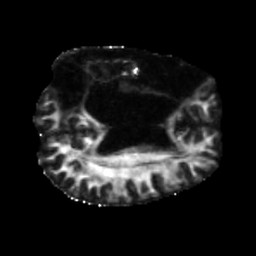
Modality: FA
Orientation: axial
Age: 63
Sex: male
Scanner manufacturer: siemens
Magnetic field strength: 3 T
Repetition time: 5.47 s
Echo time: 0.0854 s